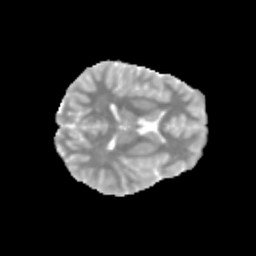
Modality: MD
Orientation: axial
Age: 10
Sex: male
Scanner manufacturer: siemens
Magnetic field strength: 3 T
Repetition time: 3.8 s
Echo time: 0.07 s